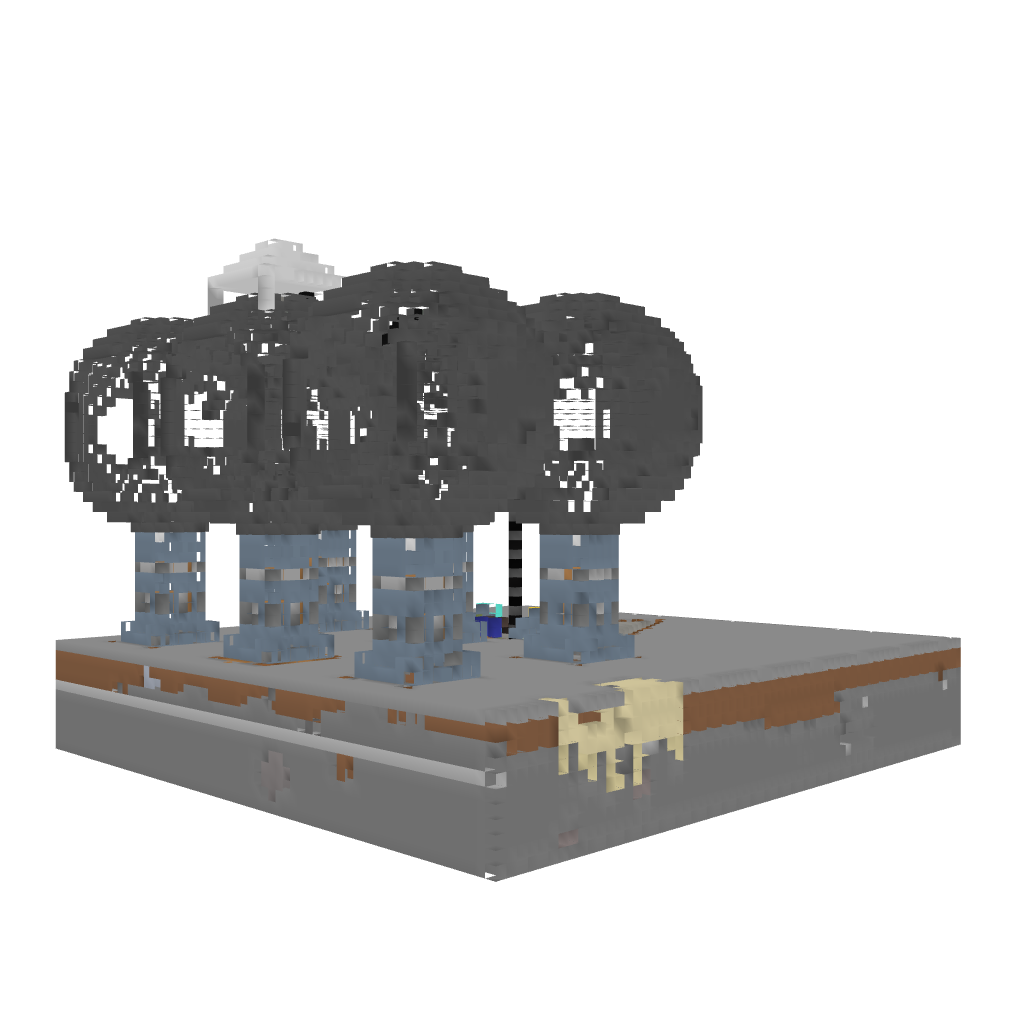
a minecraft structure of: WitherArena